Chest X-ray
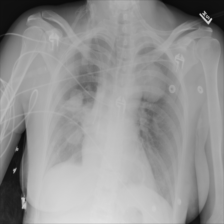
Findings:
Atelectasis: negative
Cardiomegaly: negative
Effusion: positive
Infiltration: negative
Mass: positive
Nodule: negative
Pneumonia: negative
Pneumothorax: negative
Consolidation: negative
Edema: negative
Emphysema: negative
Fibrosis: negative
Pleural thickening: negative
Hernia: negative